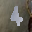
Label: 4